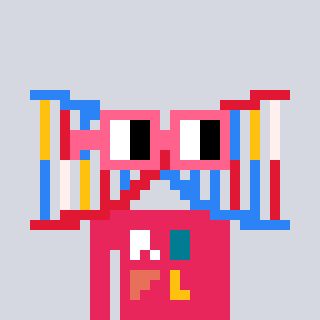
a pixel art character with square pink glasses, a dna-shaped head and a redpinkish-colored body on a cool background